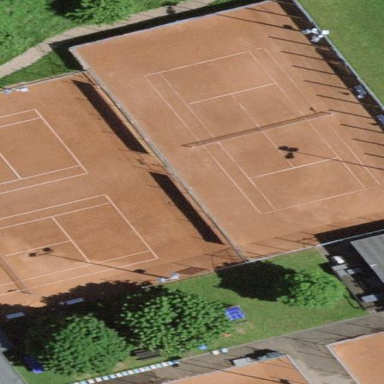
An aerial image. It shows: Tennis court with tartan surface on leisure land pitch.